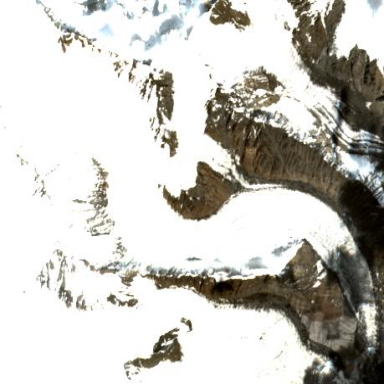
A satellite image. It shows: Majestic glacier in the distance.